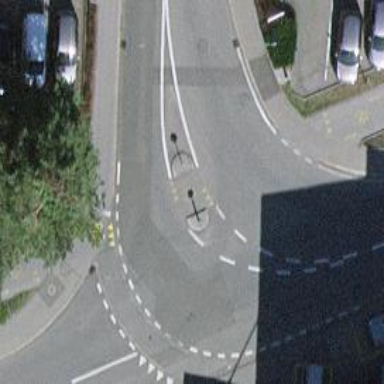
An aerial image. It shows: Marked crossing with pedestrian island.